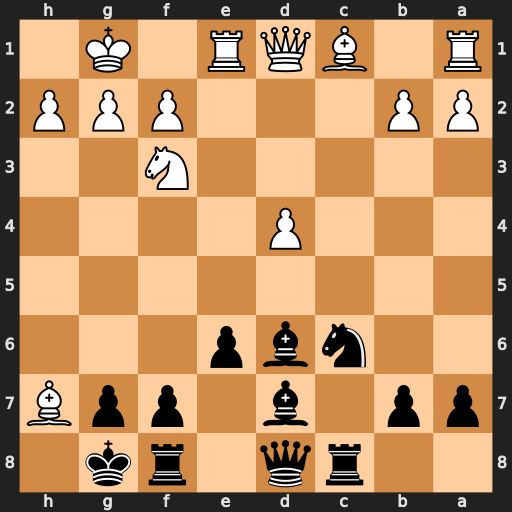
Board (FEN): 2rq1rk1/pp1b1ppB/2nbp3/8/3P4/5N2/PP3PPP/R1BQR1K1
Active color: b
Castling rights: -
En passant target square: -
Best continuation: Kxh7 Ng5+ Kg6 Qd3+ f5